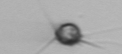
Label: Acanthoica_quattrospina